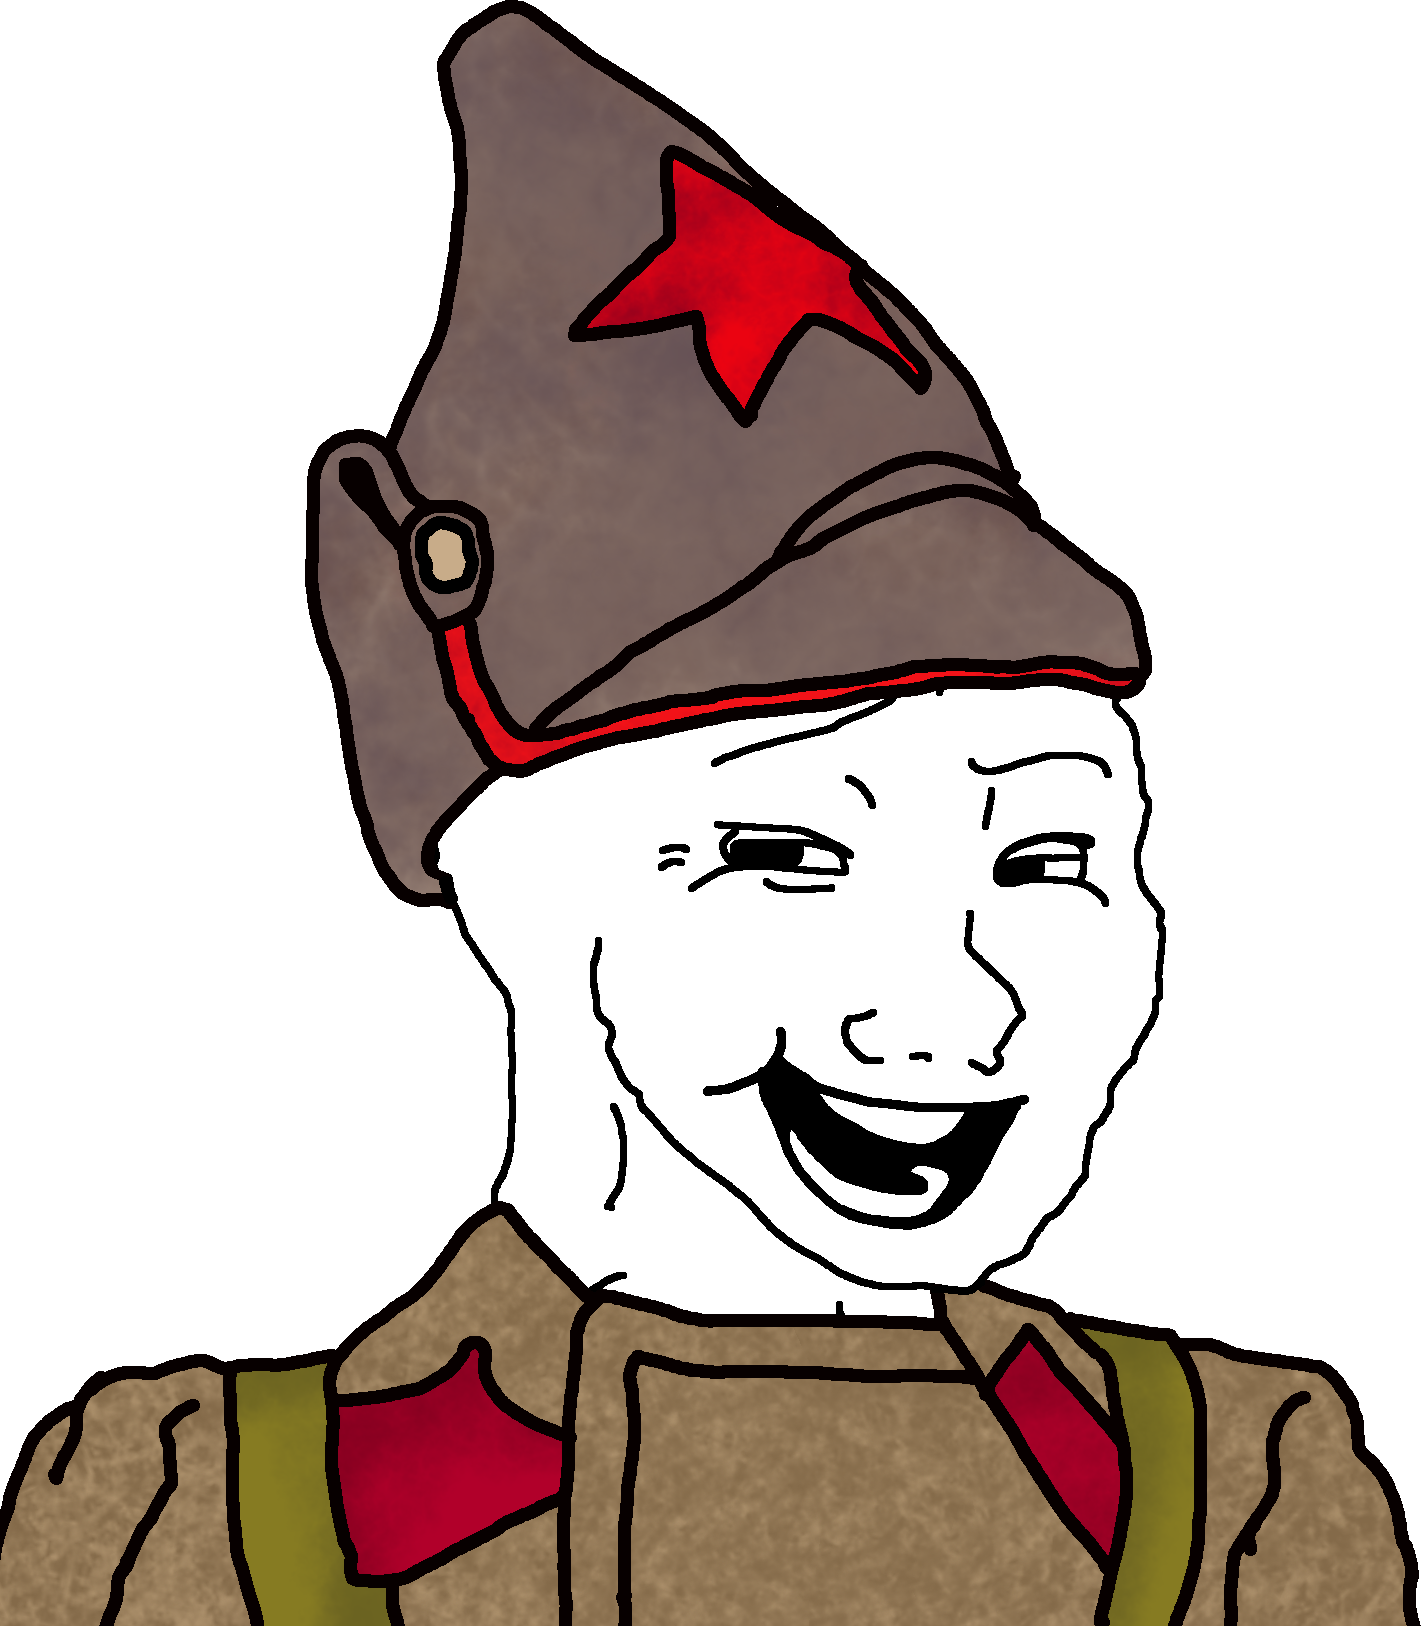
Label: 5_Bloomer